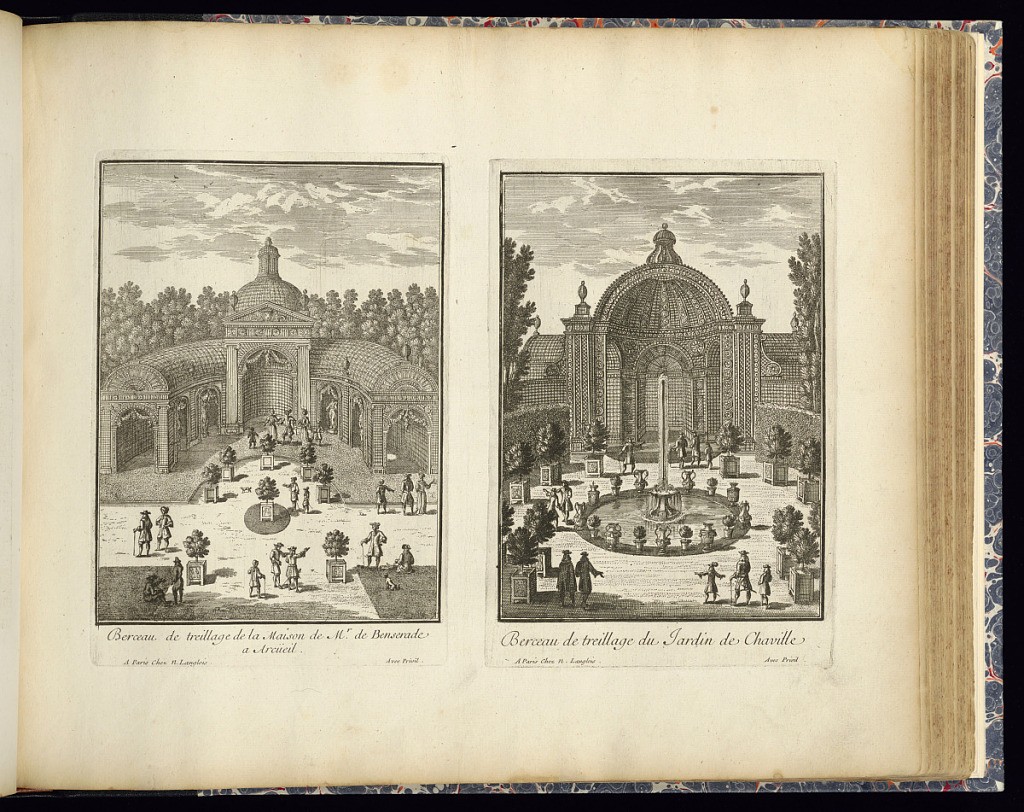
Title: Berceau de treillage de la Maison de Mr. de Benserade a Arcüeil (Left Plate)
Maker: Adam Perelle, French, 1638 – 1695
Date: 1677–1703
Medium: Etching on laid paper
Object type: Print
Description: Two plates printed on a single sheet (side by side). Detailed views of gardens featuring domed lattice/ trellis pavilions, planted trees, vases, and a fountain with a basin (right plate). Figures in the gardens. The plates are titled.